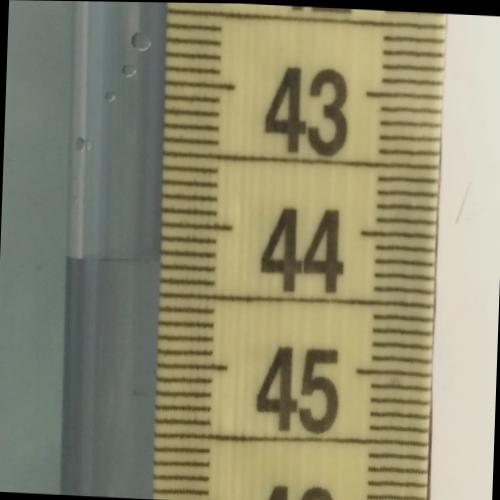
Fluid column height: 44.3 cm